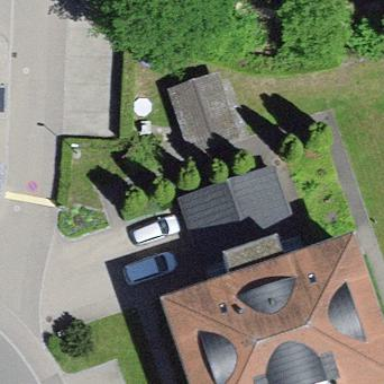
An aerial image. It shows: Simple and straightforward house.